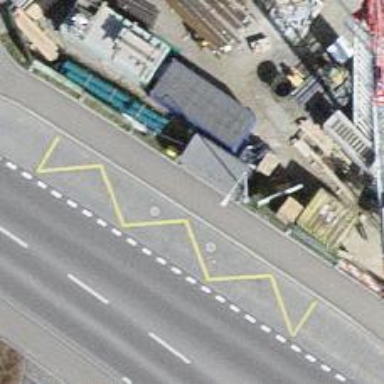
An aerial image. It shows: Bus stop with platform for public transport.